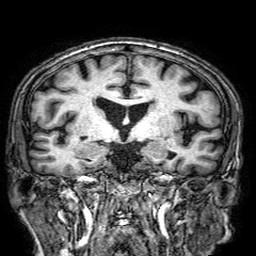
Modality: T1w
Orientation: sagittal
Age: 75
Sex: male
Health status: healthy
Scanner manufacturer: philips
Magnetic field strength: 3 T